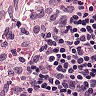
Metastatic tissue present: no